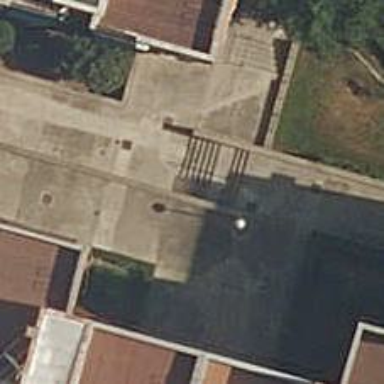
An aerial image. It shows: Road with steps.